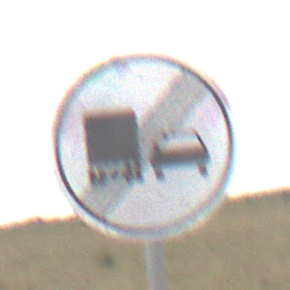
Verkehrszeichen: EndeUeberholverbotKraftfahrzeuge
Umgebung: Outdoor, Nature
Tageszeit: Midday
Wetter: PartlyCloudy
Licht: Natural
Jahreszeit: NotSpecified
Kontrast: MediumContrast